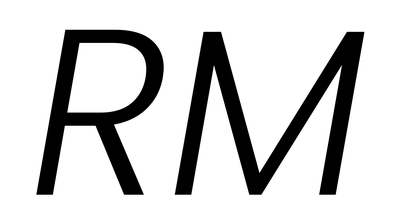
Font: Poppins-LightItalic